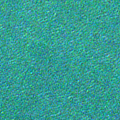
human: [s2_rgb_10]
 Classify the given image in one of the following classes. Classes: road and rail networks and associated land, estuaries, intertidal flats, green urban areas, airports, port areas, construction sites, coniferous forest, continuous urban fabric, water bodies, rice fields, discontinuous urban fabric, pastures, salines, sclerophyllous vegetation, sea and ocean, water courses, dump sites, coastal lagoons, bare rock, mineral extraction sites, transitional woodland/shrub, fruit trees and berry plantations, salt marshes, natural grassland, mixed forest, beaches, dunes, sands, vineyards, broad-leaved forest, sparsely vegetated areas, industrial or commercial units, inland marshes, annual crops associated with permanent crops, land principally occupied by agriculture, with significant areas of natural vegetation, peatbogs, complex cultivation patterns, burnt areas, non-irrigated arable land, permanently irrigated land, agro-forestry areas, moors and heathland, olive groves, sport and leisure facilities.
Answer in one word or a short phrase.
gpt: sea and ocean